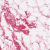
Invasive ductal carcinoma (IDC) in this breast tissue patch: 0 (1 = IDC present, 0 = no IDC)